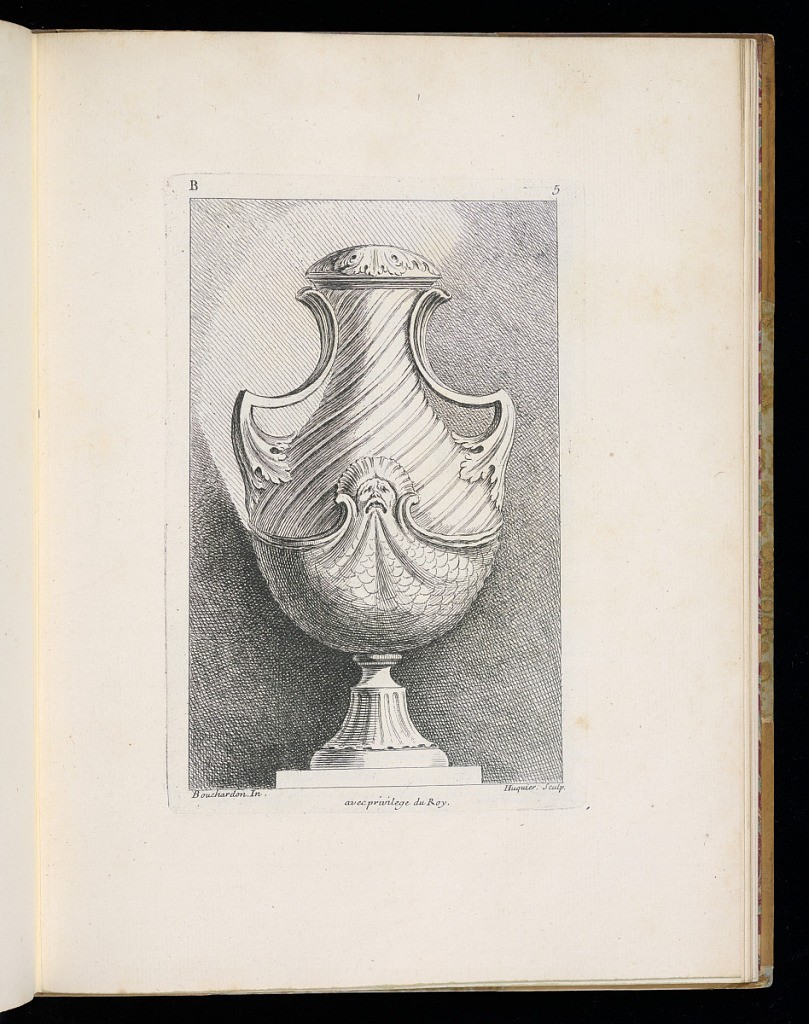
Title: Ornamental Vase Design
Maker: Edme Bouchardon, French, 1698–1762
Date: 1737
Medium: Etching on laid paper
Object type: Print
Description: The vase is of a bottle shape with a lid. The lid of the vase is decorated with an acanthus leaf pattern. The neck and top half of the vase has a spiraling pattern on it. The two handles of the vase curve down and out before sharply angling back in the shape of acanthus leaves at the vase's belly. There is a grotesque mask at the center of the vase; the fish scale patten of the bottom half of the vase emerges from the mouth of the mask, with some shadowing indicating a drapery-like surface. The foot of the vase is fluted and scalloped. The vase is raised on a low, plain, square pedestal. The plate is lettered and numbered.